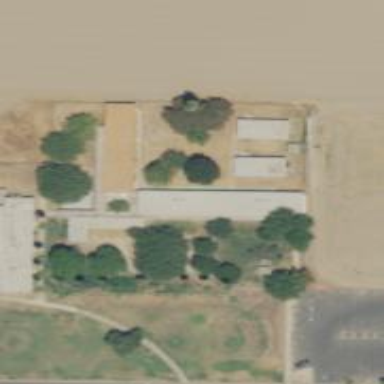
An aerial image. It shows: School.